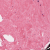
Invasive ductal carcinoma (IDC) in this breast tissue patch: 0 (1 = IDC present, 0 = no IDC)